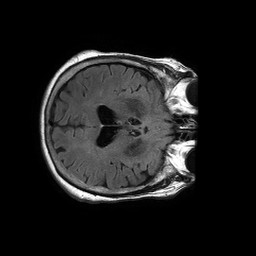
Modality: FLAIR
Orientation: axial
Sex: female
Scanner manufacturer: philips
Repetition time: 11 s
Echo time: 0.125 s